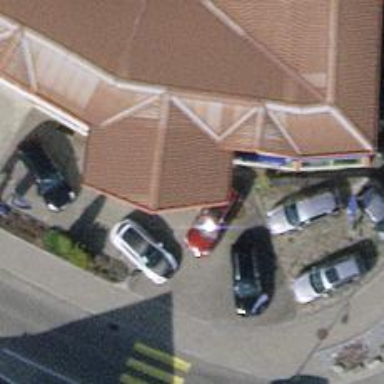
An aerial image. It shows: Fuel station.